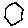
Label: hexagon